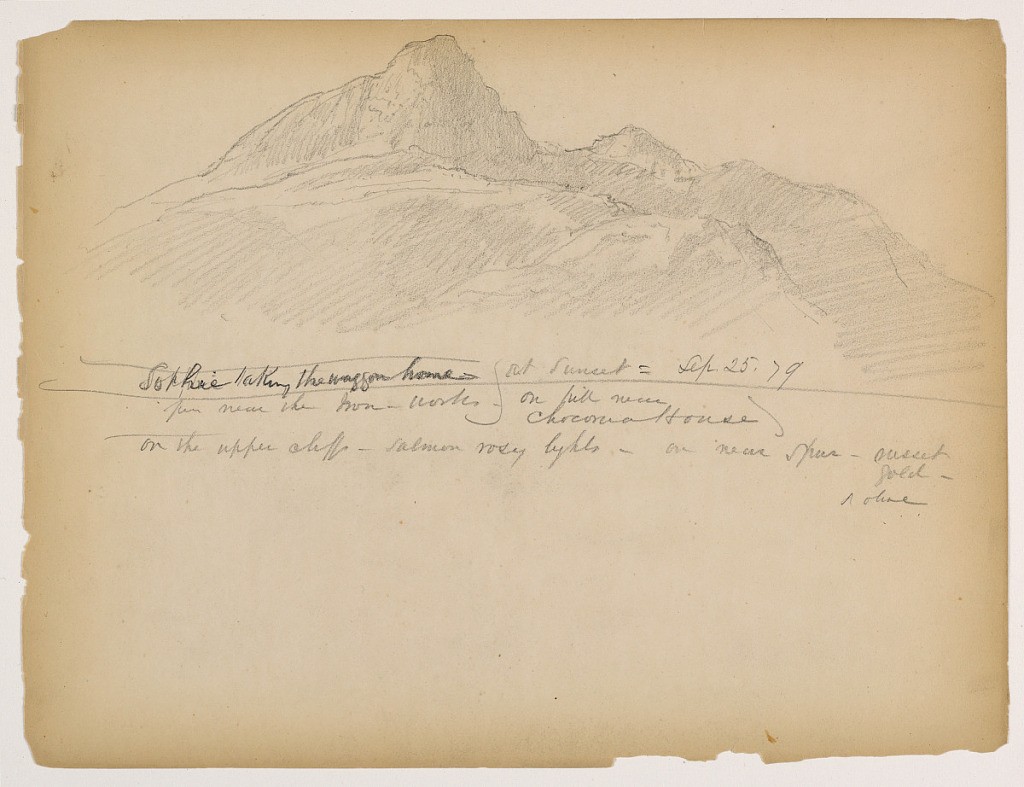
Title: Peak of Mt. Chocorua at Sunset from Hill near Chocorua House
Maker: Daniel Huntington, American, 1816–1906
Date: September 25, 1879
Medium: Graphite on paper
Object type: Drawing
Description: Peak and ridge in front of Mt. Chocorua, on top half of paper. Notes on place, colors, and date, below. Verso: Steeply sloping ridge, from left. Mountain at right, with shaded valley.